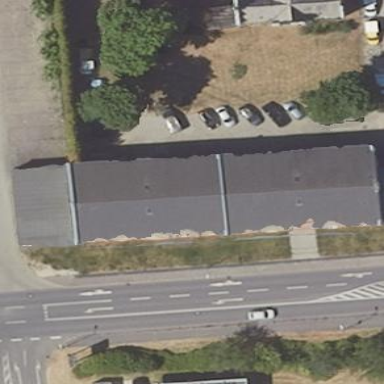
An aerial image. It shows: Industrial building.